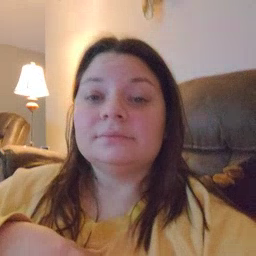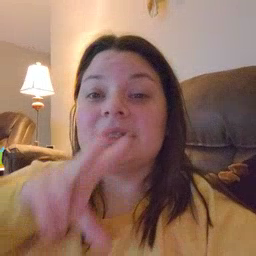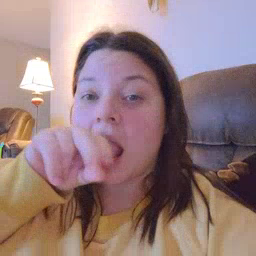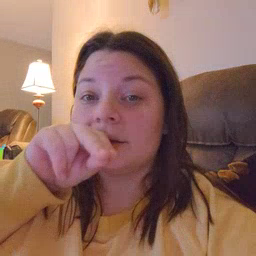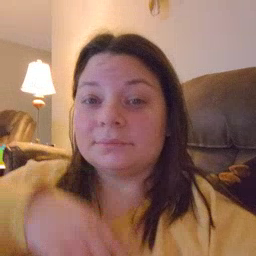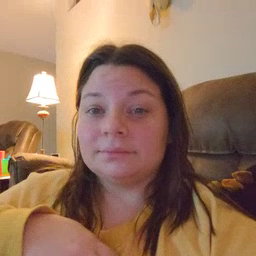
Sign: duck